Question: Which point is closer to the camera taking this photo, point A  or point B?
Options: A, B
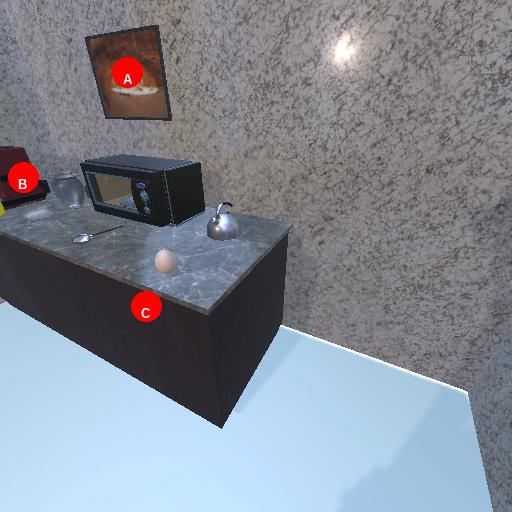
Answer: A